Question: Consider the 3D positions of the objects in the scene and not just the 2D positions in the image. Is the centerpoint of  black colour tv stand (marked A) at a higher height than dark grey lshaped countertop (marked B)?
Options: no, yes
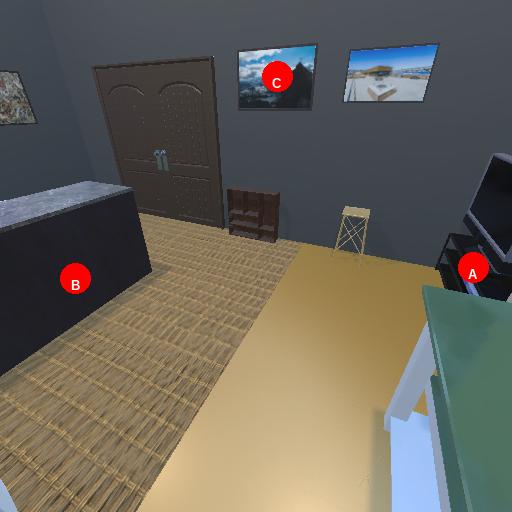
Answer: no